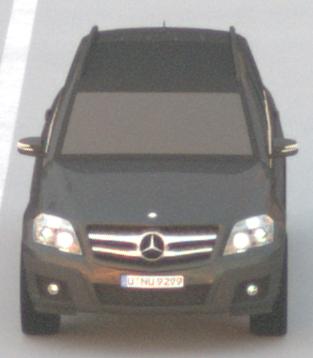
Make: Mercedes-Benz
Model: GLK 280
Detailed model: GLK-Class (204)
Model produced from: 2008/10
Model produced until: 2009/04
Doors: 5
Color: gray
Road condition: dry road
Daytime: sunrise or sunset
Contrast: medium contrast